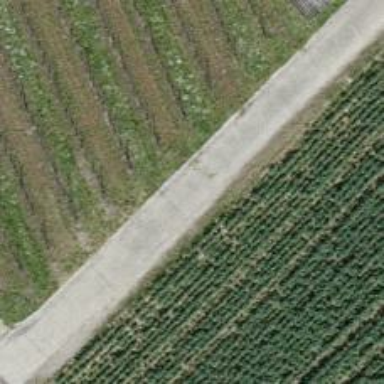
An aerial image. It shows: Paved agricultural track with grade1 surface.